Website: lowes
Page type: review-order
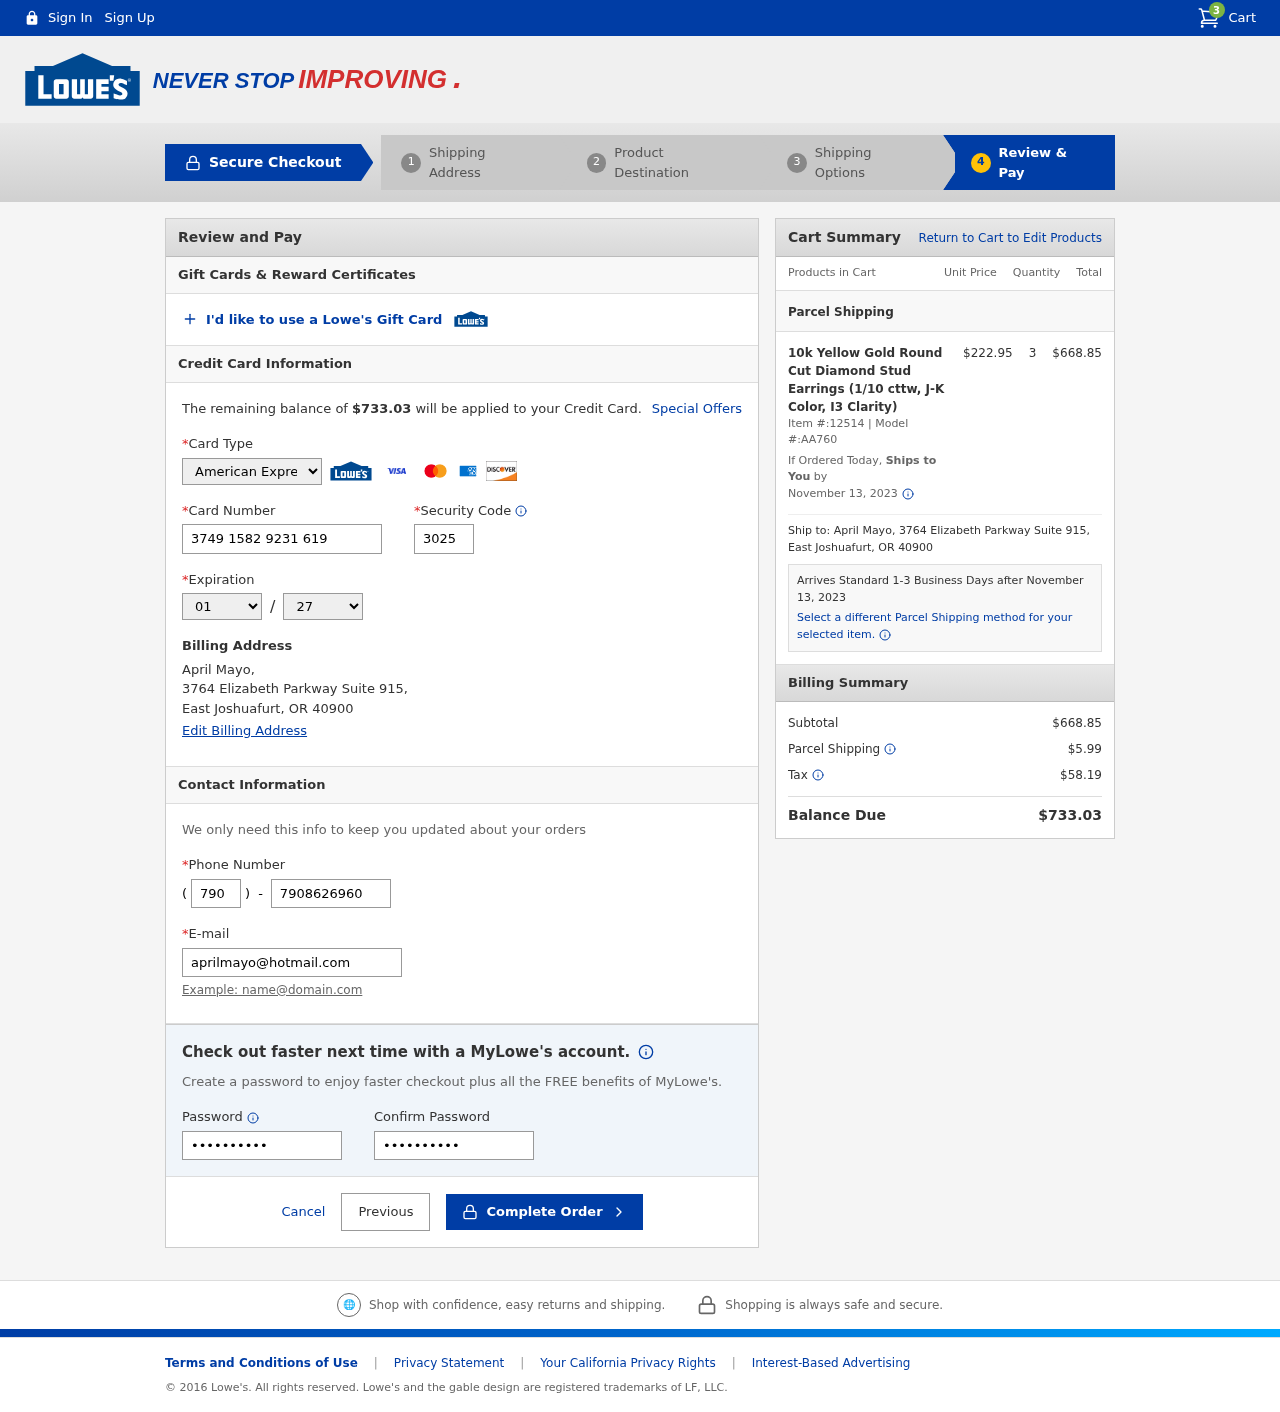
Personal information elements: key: PII_CARD_CVV
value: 3025
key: PII_CARD_EXPIRY_MONTH
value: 01
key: PII_CARD_EXPIRY_YEAR
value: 27
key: PII_CARD_NUMBER
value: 3749 1582 9231 619
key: PII_CARD_TYPE
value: American Express
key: PII_CITY
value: East Joshuafurt
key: PII_EMAIL
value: aprilmayo@hotmail.com
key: PII_FULLNAME
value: April Mayo,
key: PII_PHONE
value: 7908626960
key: PII_PHONE_AREA
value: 790
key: PII_POSTCODE
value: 40900
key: PII_STATE_ABBR
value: OR
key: PII_STREET
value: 3764 Elizabeth Parkway Suite 915,
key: PII_FULLNAME2
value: April Mayo
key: PII_STREET2
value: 3764 Elizabeth Parkway Suite 915
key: PII_CITY_STATE_ZIP2
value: East Joshuafurt, OR 40900
Product elements: key: PRODUCT1_NAME
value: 10k Yellow Gold Round Cut Diamond Stud Earrings (1/10 cttw, J-K Color, I3 Clarity)
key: PRODUCT1_PRICE
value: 222.95
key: PRODUCT1_QUANTITY
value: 3
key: PRODUCT1_ITEM_NUMBER
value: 12514
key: PRODUCT1_MODEL_NUMBER
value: AA760
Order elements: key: ORDER_NUM_ITEMS
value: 3
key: ORDER_TOTAL
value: $733.03
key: ORDER_SHIPPING_DATE
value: November 13, 2023
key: ORDER_SUBTOTAL
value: $668.85
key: ORDER_SHIPPING_DATE2
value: November 13, 2023
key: ORDER_SUBTOTAL2
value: $668.85
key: ORDER_SHIPPING_COST
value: $5.99
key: ORDER_TAX
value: $58.19